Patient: sex M, age 60
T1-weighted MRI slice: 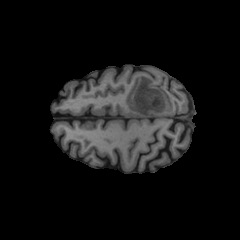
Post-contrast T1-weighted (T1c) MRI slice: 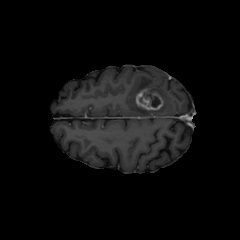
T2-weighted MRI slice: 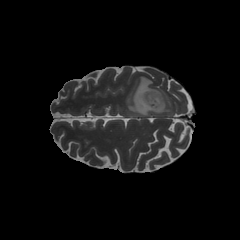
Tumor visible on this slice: yes
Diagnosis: Glioblastoma, IDH-wildtype
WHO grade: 4